Field crop: tomato
Growth stage: 1
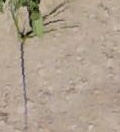
Species: cyperus